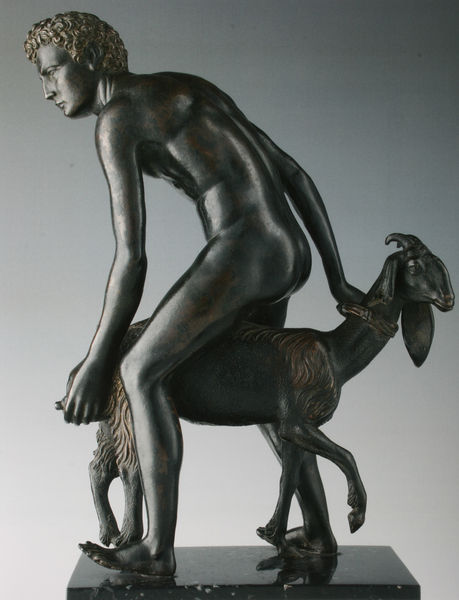
Titel: Ein Hirte, der eine Ziege melkt
Künstler: Andrea Riccio
Standort: Florenz
Institution: Museo Nazionale del Bargello
Schlagwörter: akt, hand, kopf, körper, mann, nackt, schatten, sitzen, bewegung, grau, haar, licht, marmor, ohr, profil, rücken, schwarz, weiss, blick, tier, arme, band, falten, gesicht, sockel, hals, horn, hände, figur, locken, skulptur, statue, beine, fell, reiten, schwanz, hintern, halsband, haltung, füsse, hands, white, arm, black, collar, face, gold, gray, hair, nose, sit, sitting, woman, yellow, muskeln, glanz, festhalten, reflection, metall, pfoten, bronze, plastik, plinthe, podest, junge, knie, reflexion, foto, griff, barfuss, knabe, fuss, greifen, pfote, jüngling, profile, skulpturen, junger mann, plastiken, classical, greek, man, naked, nude, nudity, roman, skin, stone, struggle, griechisch, ear, head, griechenland, boy, eyes, feet, male, metal, stand, steel, hörner, side, spielbein, standbein, david, bock, hirte, schäfer, fur, mouth, animals, tail, walking, grieche, myth, ziegenbock, ziege, curls, youth, curl, movement, sculpture, marble, person, human, arms, neck, shoulder, antique, rectangle, schwarz/weiss, back, backwards, butt, ears, foot, schlappohr, animal, eye, legs, motion, farm, finger, fingers, jünglinge, figure, lips, riding, hoof, horns, rückwärts, goat, hooves, sheep, lamb, pedestal, kid, zige, pan, shepherd, standing, body, goats, muscle, photograph, thigh, boys, egyptian, base, iron, knee, leg, blonde, rücklings, muscles, image, ass, anpacken, falschrum, copper, posture, gegenläufig, sculture, ride, holding, platform, raised, wrestling, po, nacked, mann nackt, bronz, boy and goat, curly hair, curly, toes, slender, mario marini, limbs, cast, buttocks, muscular, opposite, sculpted, beck, away, grecian, smooth, piedestal, einfange, polished, sheppard, black stone, straddle, opposite facing, men in art, nude in art, sculpture in the round, male nude, skeen, athlete, athleete, catching, cathcing, bum, obsidian, everyday life, wooly, four legs, einfagen, mee, neckband, stanging, coiled, shepheard, prfile, perversion, zoophilia, shephead